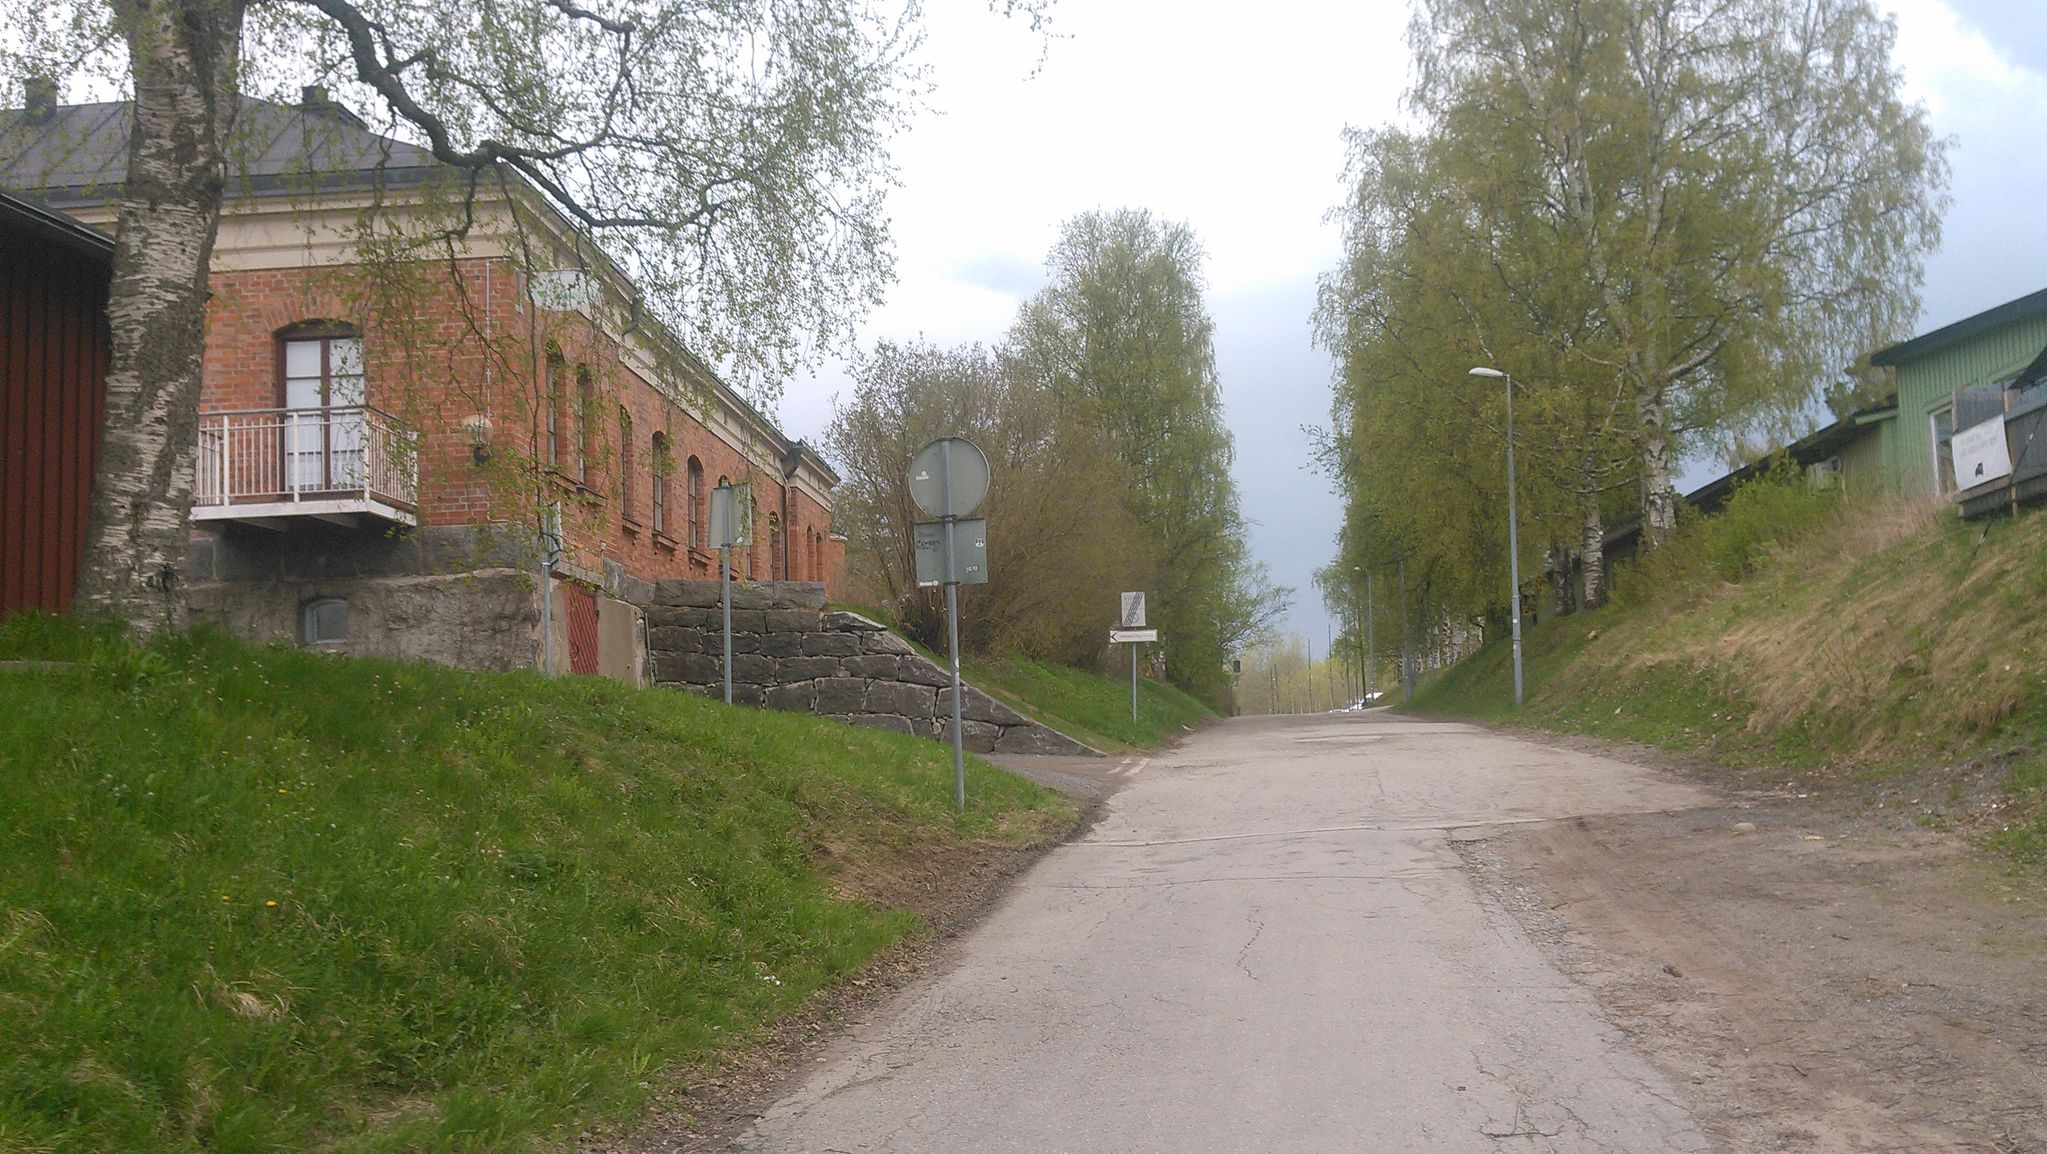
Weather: clear
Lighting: day
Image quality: good
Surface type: driving surface
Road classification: residential, cycleway
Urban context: urban centre
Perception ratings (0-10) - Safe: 1.49, Lively: 7.02, Beautiful: 6.44, Boring: 7.06, Depressing: 2.96, Wealthy: 7.16